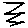
Label: zigzag